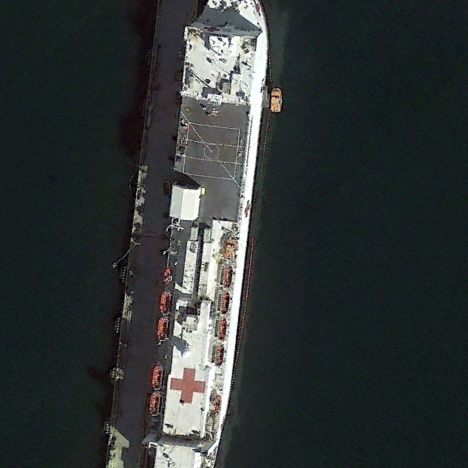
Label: Medical_ship